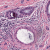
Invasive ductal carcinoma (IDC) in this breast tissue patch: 1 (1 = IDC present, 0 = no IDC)